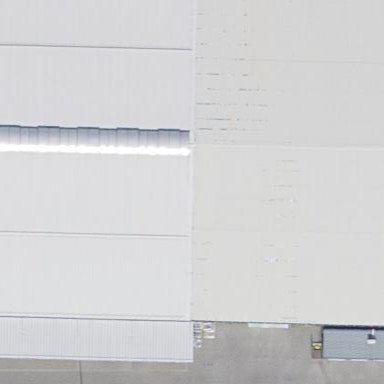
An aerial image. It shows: Industrial building.